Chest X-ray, AP view. Patient: 53 years old, sex M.
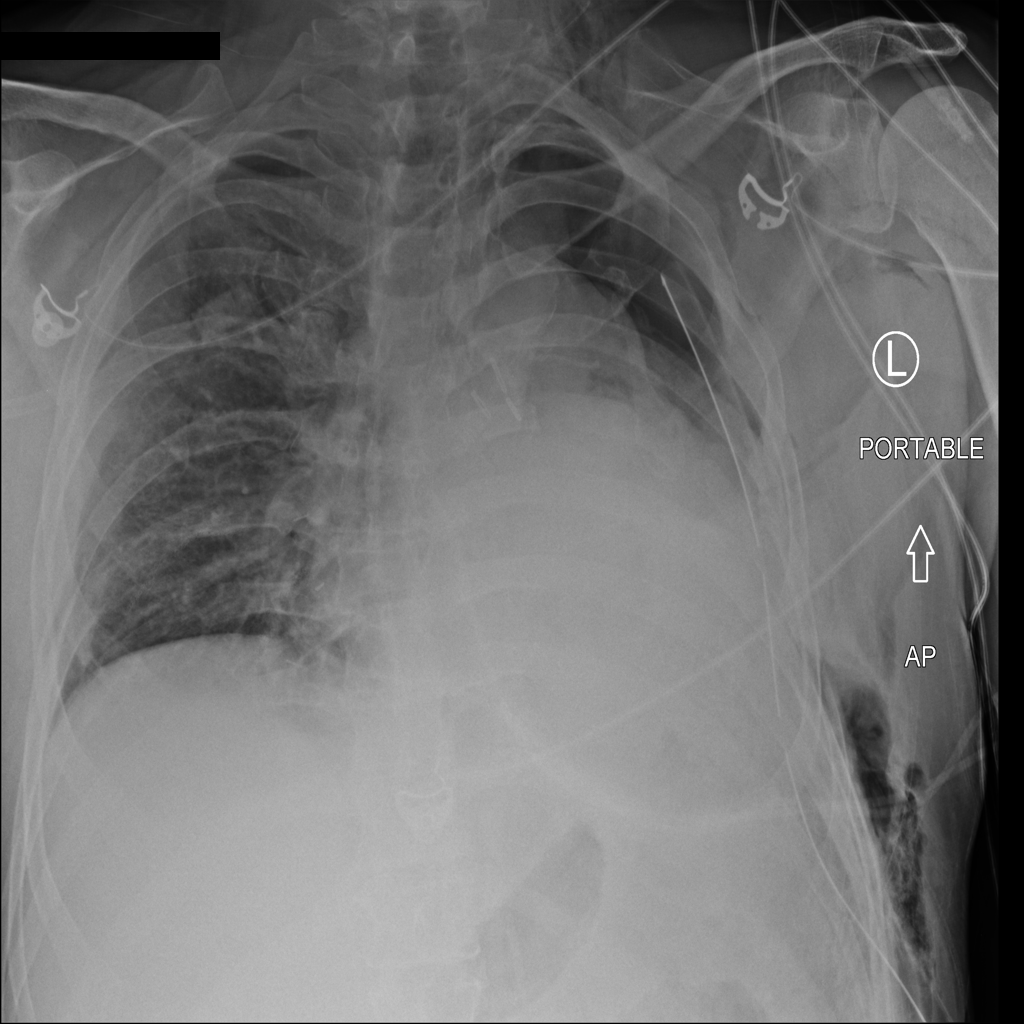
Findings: Emphysema, Pneumothorax